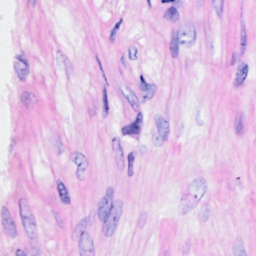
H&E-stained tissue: Breast